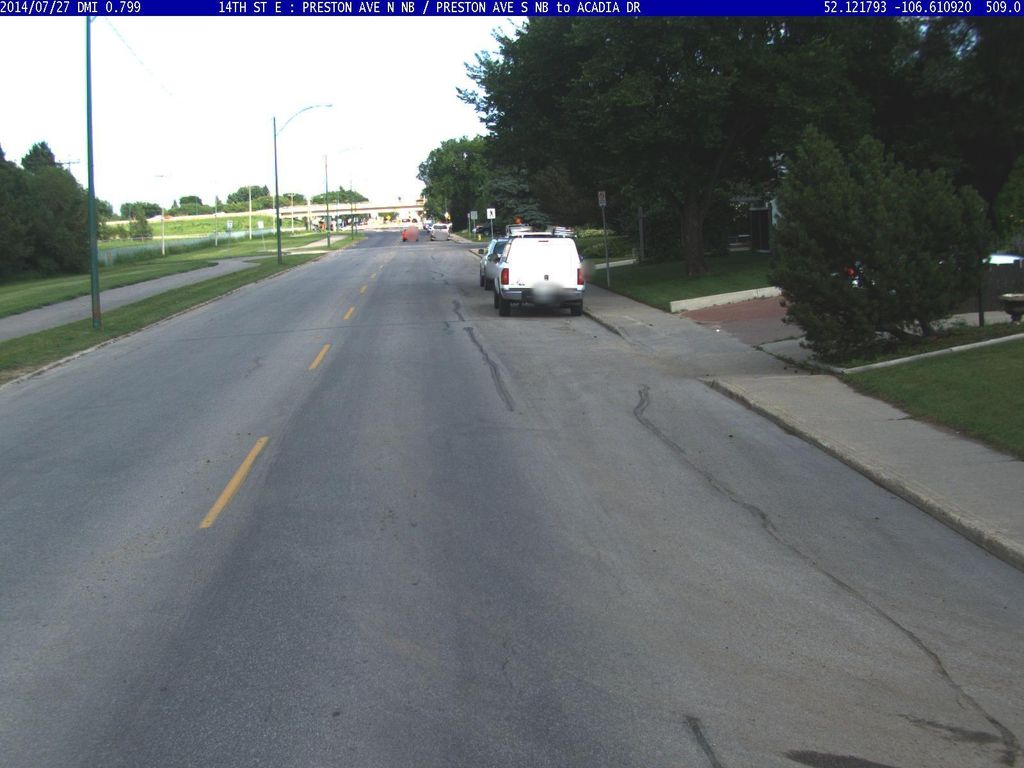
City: saskatoon